Interaction volume radius: 5 \u00c5
Interaction volume height: 35 \u00c5
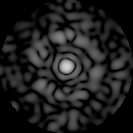
Disorder parameter: 0.8249